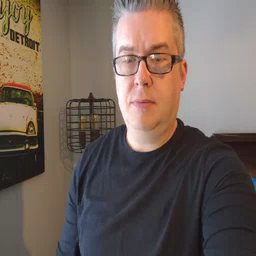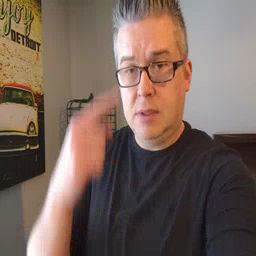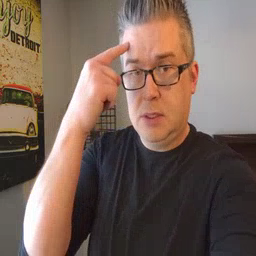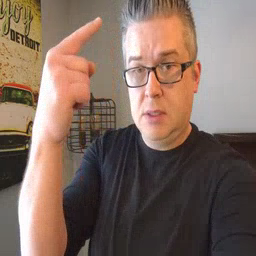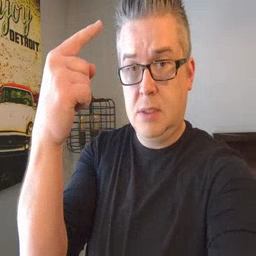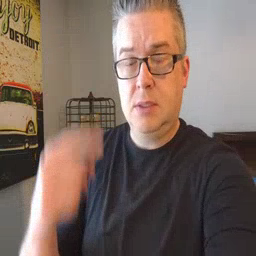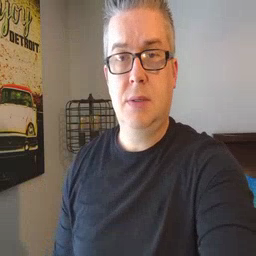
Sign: penny